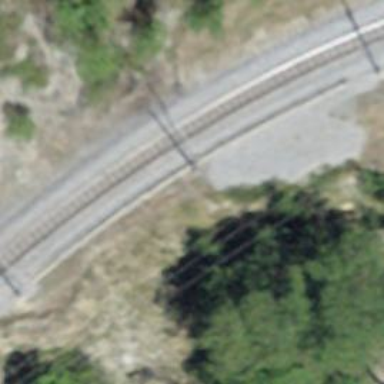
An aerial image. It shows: Catenary mast for power lines.